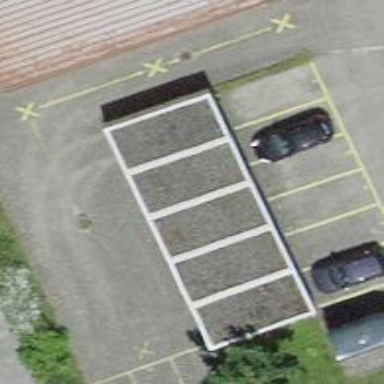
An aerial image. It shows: Garage building.